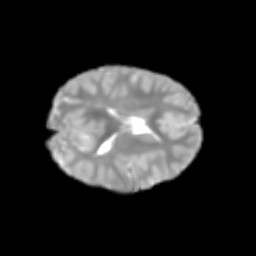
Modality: T2w
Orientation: axial
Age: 6
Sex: female
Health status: healthy